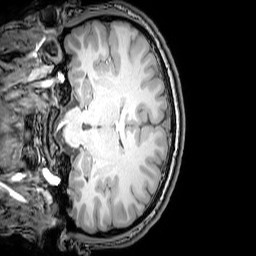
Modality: T1w
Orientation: coronal
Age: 24
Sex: male
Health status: healthy
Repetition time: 0.081 s
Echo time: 0.037 s